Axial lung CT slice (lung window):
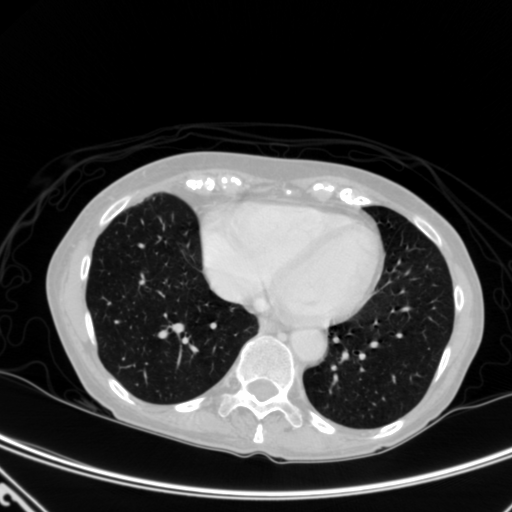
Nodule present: no